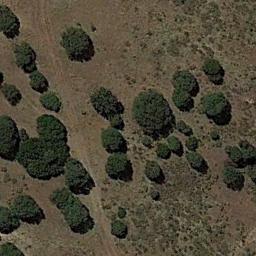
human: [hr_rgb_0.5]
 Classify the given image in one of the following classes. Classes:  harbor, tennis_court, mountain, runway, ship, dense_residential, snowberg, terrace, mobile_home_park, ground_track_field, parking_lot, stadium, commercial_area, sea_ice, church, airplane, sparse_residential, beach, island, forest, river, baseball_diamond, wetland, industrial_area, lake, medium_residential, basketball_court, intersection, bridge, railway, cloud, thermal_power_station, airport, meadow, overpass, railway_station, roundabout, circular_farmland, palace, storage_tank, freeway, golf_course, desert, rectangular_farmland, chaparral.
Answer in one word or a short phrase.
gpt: chaparral